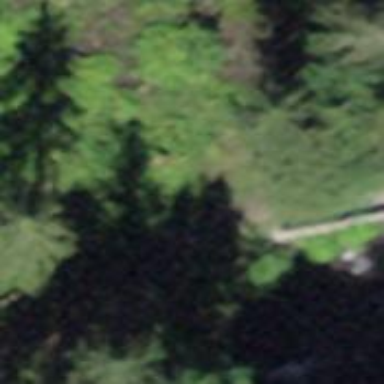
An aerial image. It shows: Path leading to bridge.